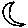
Label: moon